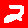
Digit: 2